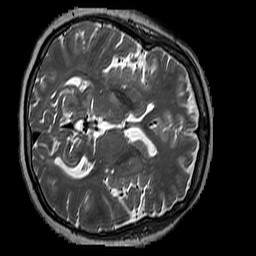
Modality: T2w
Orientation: axial
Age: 59
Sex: male
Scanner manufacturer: siemens
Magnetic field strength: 3 T
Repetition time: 3.2 s
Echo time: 0.212 s